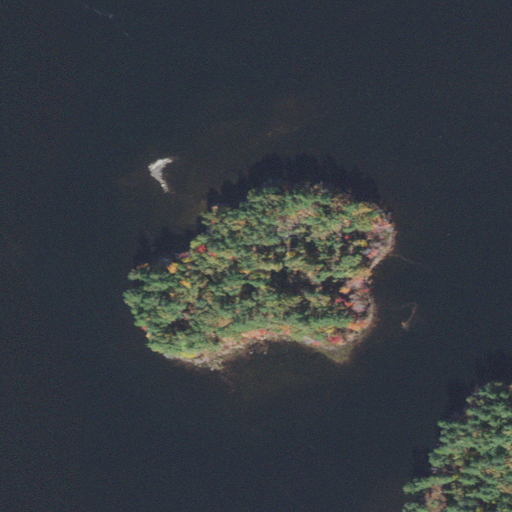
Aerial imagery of island in New Hampshire named Birch Island containing open water, evergreen forest, herbaceous wetlands, woody wetlands, and grassland